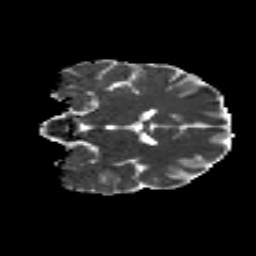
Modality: MD
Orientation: coronal
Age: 21
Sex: female
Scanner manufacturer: siemens
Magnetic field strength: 3 T
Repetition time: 8.8 s
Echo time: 0.085 s